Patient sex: M
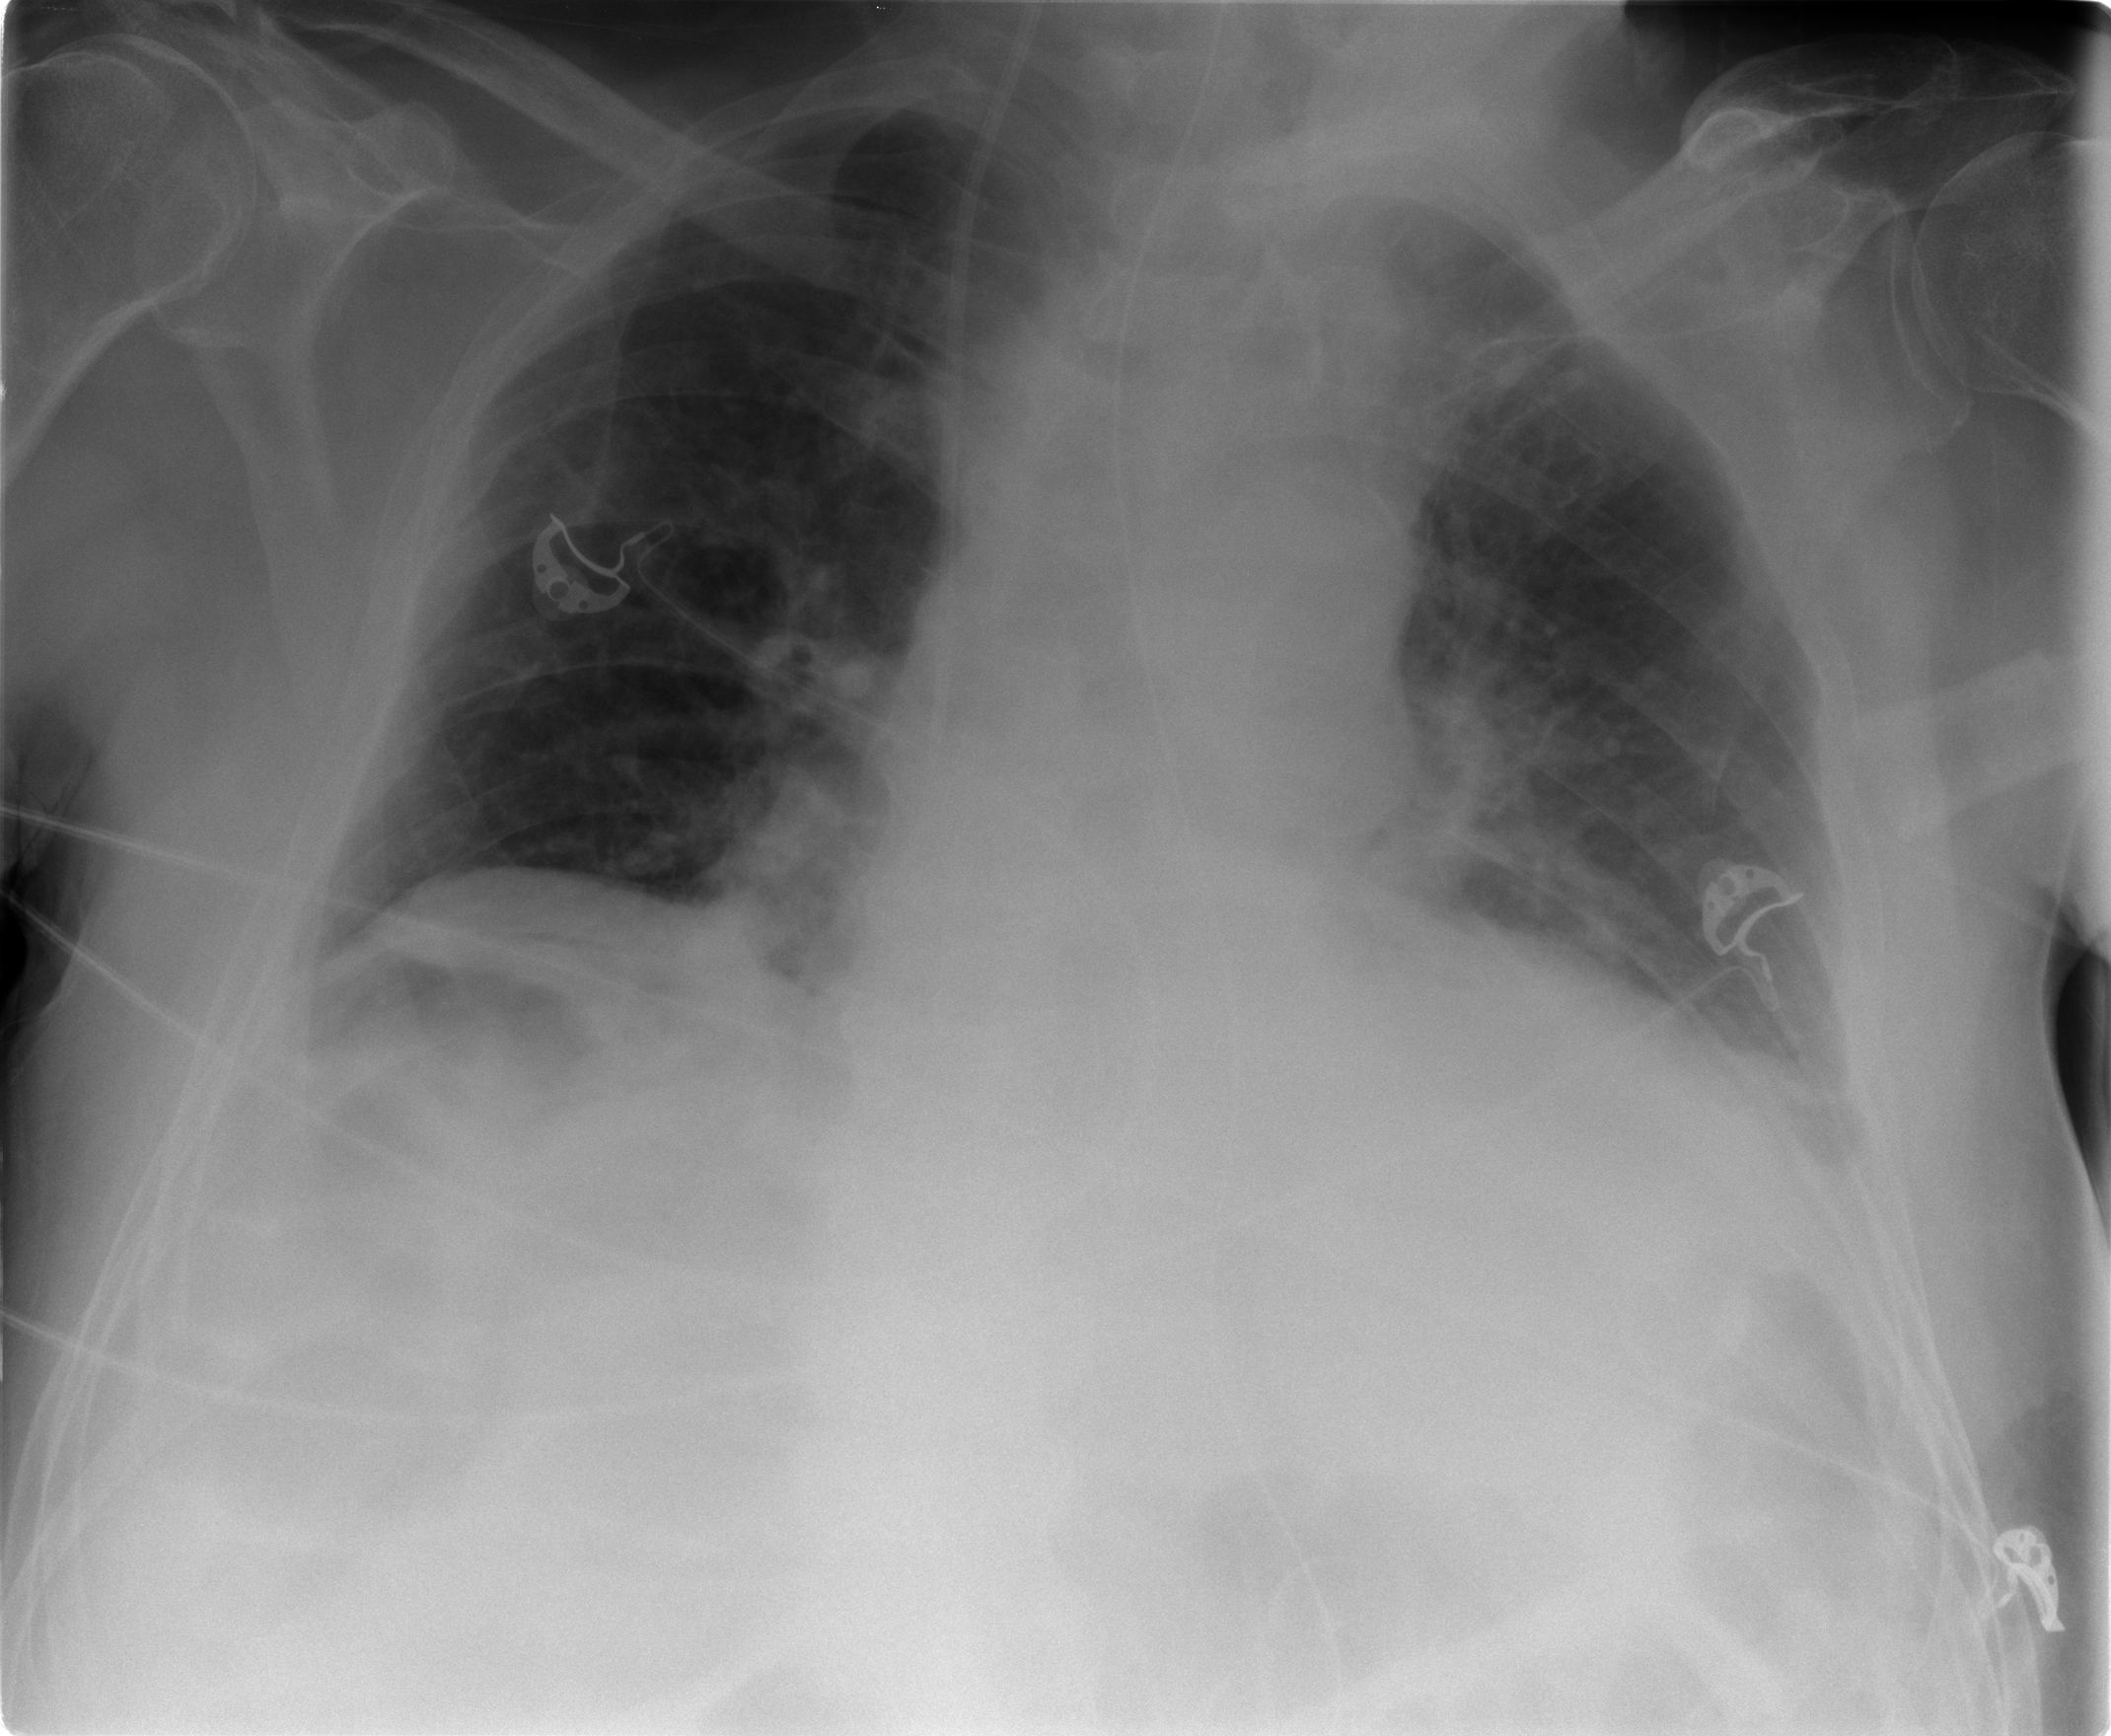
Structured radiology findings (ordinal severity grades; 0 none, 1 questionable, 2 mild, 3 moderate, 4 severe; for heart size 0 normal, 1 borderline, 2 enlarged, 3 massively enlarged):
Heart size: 2
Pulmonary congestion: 2
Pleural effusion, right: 0
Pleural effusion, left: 2
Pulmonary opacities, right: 0
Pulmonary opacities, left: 0
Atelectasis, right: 2
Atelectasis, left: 2